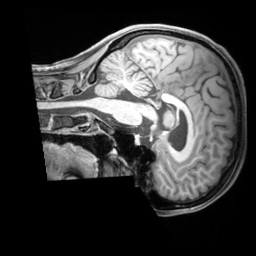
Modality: T1w
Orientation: sagittal
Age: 23
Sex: female
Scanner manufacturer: siemens
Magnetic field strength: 3 T
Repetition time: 1.97 s
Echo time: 0.00206 s